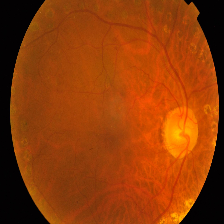
Diabetic retinopathy grade: Proliferative DR